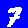
Digit: 7